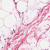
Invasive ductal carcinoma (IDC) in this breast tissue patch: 0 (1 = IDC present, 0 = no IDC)